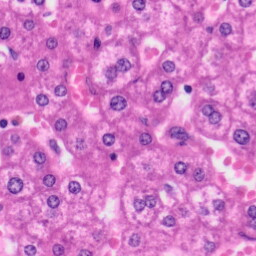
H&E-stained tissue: Liver